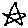
Label: star